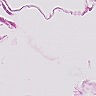
Metastatic tissue present: no